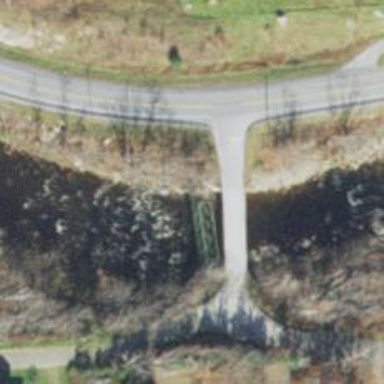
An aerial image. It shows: Bridge.